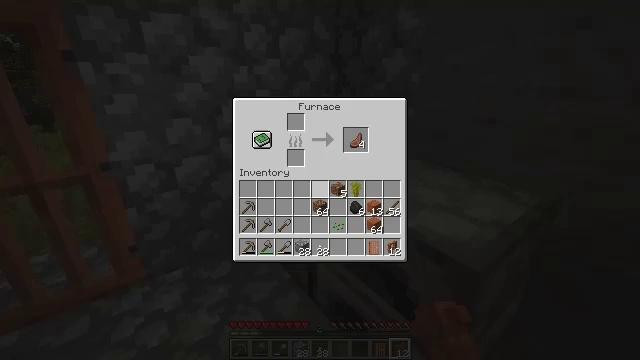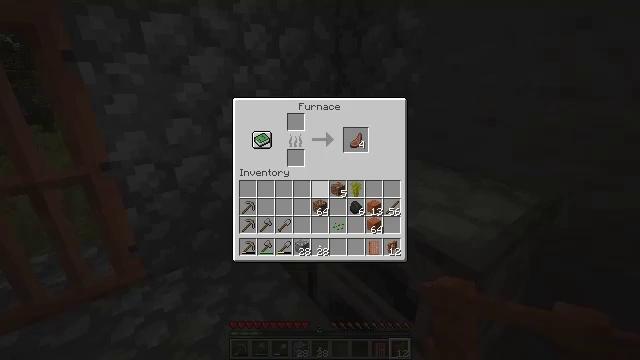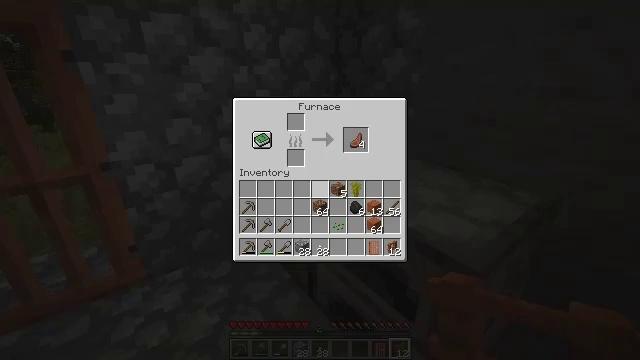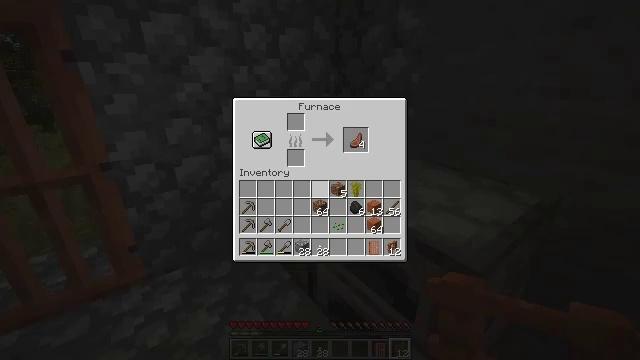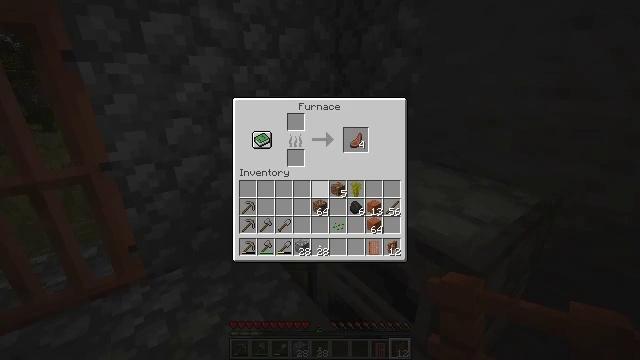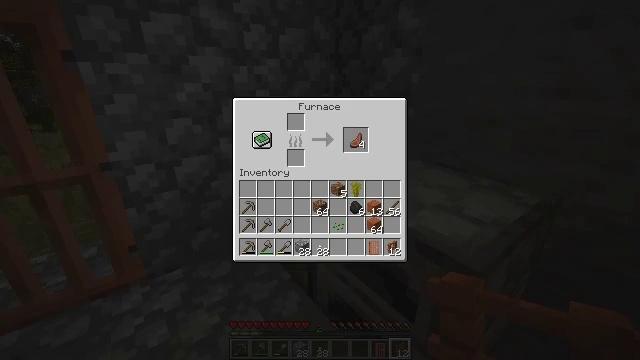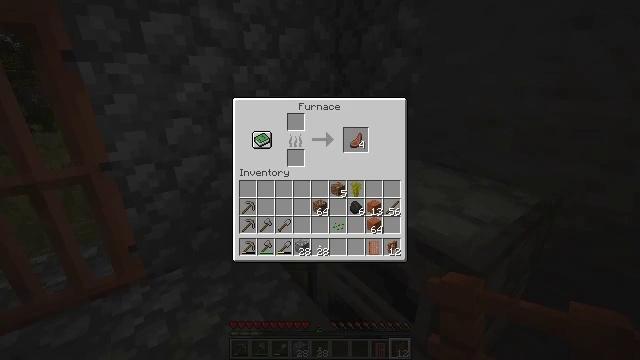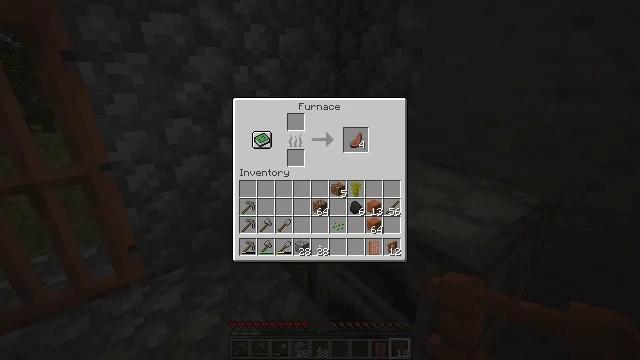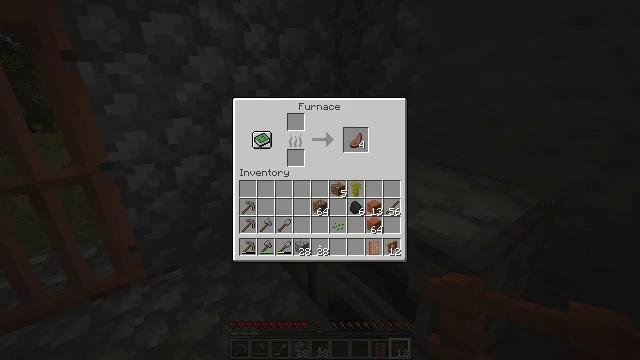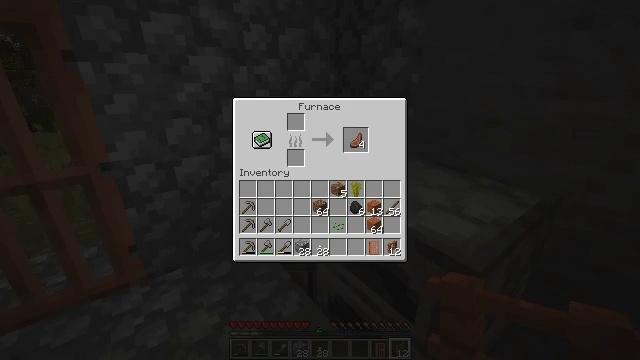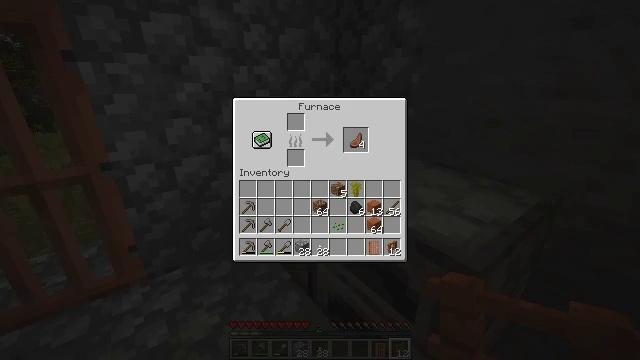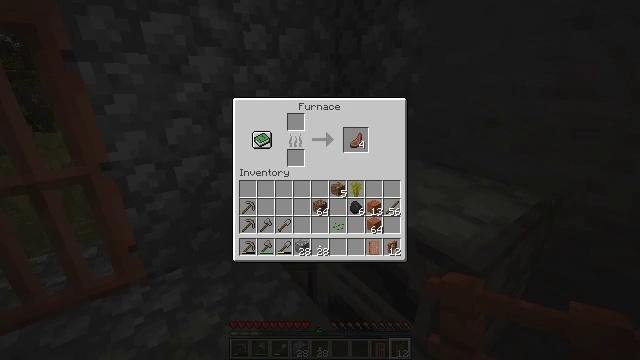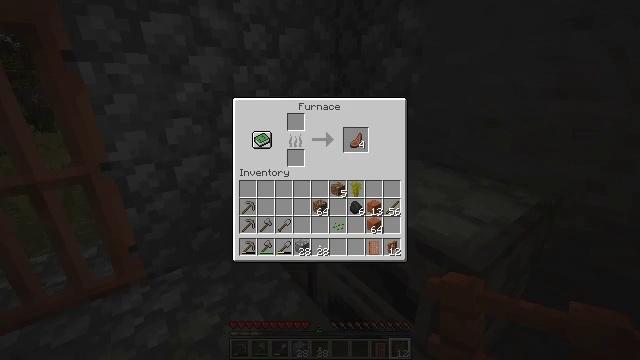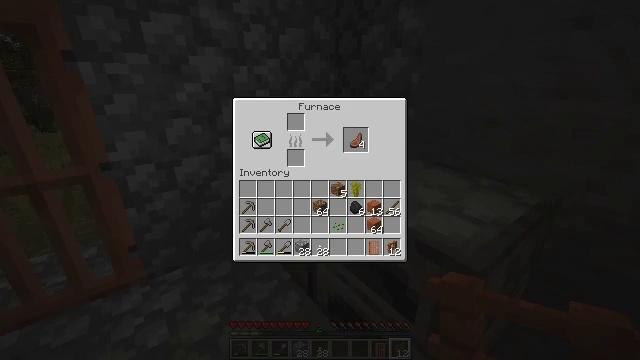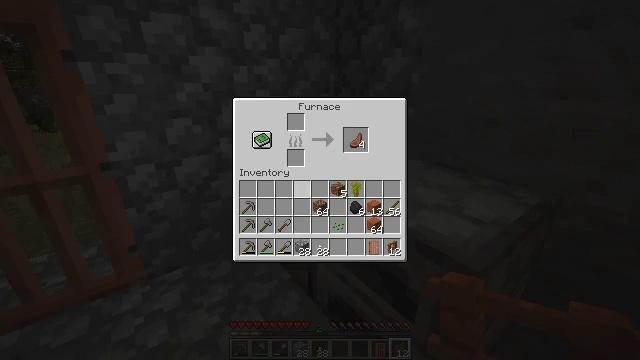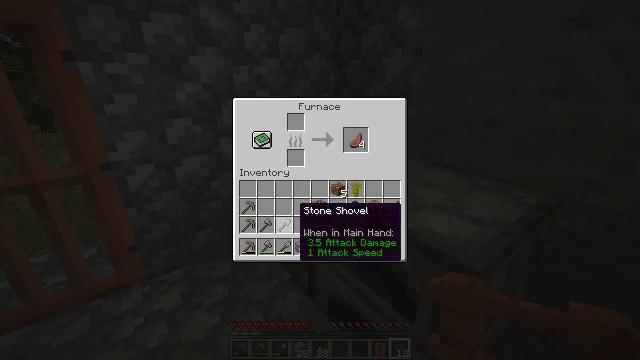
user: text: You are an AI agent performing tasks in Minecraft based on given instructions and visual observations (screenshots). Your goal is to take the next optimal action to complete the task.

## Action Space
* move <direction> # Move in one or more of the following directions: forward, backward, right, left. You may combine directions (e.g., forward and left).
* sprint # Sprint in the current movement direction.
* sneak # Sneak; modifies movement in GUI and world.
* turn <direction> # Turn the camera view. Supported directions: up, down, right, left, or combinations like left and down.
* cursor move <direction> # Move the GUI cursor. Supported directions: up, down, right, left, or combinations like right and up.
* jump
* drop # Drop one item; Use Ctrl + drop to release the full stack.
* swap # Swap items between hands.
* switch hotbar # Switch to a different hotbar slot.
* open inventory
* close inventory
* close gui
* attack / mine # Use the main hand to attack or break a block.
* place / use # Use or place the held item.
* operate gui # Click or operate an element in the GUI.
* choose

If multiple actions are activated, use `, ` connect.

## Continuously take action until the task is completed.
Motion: motion action
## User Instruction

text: Create an acacia fence gate.
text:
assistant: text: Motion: no_op
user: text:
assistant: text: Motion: no_op
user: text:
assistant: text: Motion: no_op
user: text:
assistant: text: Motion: no_op
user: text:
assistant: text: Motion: no_op
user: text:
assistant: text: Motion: no_op
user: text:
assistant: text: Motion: no_op
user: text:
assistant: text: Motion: no_op
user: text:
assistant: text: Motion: no_op
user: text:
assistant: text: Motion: cursor move right and up
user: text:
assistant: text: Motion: cursor move up
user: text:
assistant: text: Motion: no_op
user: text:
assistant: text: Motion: cursor move left and down
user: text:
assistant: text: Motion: cursor move left and down
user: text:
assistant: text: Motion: cursor move down
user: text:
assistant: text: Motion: no_op
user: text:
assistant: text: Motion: no_op
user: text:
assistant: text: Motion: no_op
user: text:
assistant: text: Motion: cursor move right and up
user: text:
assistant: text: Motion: cursor move right and up
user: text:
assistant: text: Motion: cursor move right and up
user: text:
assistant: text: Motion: cursor move up
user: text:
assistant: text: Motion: no_op
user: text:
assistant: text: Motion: no_op
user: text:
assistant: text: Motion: no_op
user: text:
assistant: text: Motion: no_op
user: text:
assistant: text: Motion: close gui
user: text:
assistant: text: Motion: no_op
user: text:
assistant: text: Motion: no_op
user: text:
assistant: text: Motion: turn left